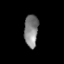
Tissue: lung
Cell type: Epithelial cells
Senescence score: 0.5533
Nuclear area (px): 443
Mean DAPI intensity: 130.018